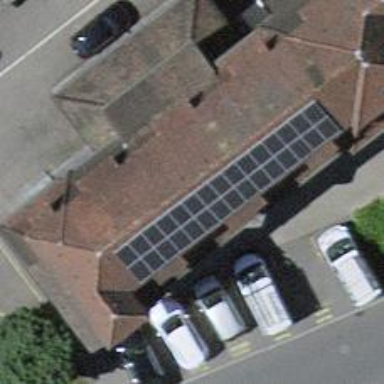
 consisting of solar photovoltaic panels."